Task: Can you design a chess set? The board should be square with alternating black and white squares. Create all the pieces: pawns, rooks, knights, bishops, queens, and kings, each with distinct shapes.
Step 3689:
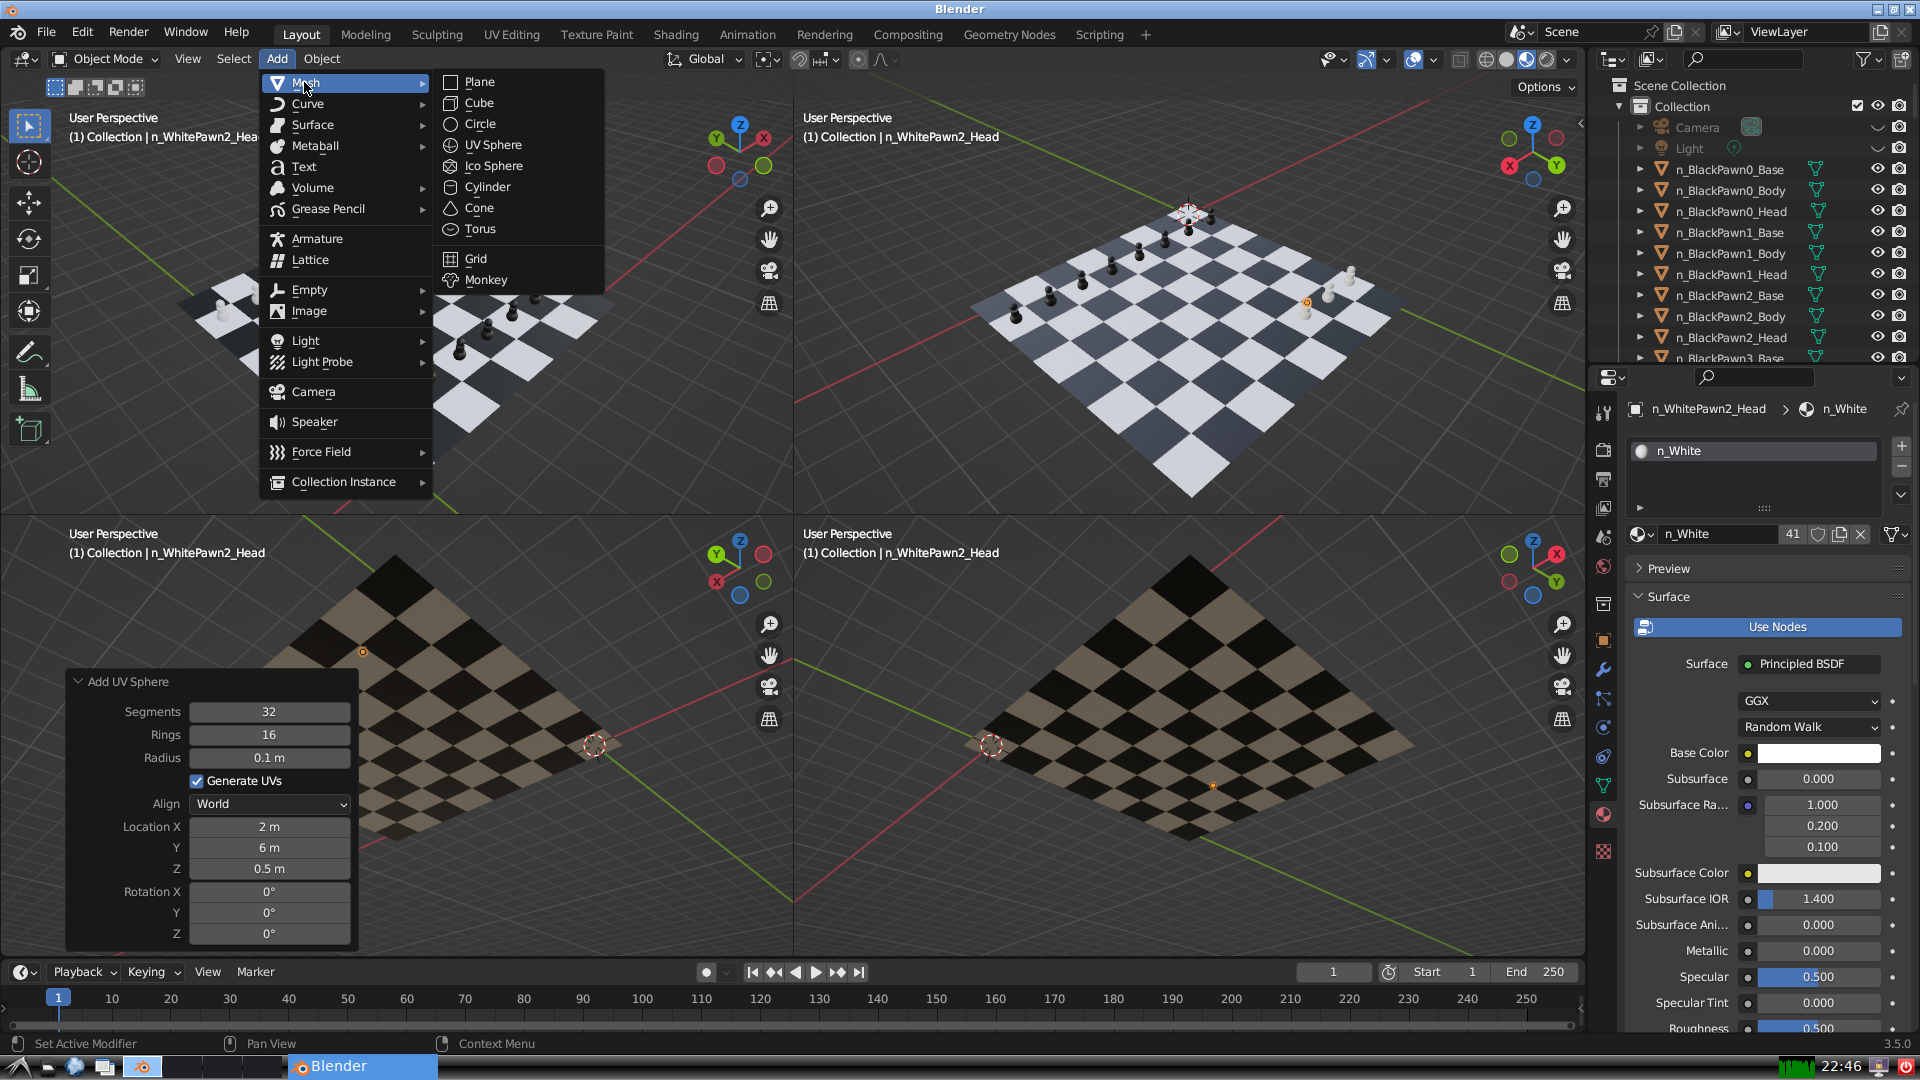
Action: {"mouse_move": [499, 144]}